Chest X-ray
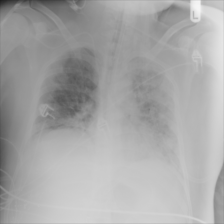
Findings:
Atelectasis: positive
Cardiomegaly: negative
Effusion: negative
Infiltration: positive
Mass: negative
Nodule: negative
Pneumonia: negative
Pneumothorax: negative
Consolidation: negative
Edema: negative
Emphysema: negative
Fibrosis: negative
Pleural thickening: negative
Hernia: negative